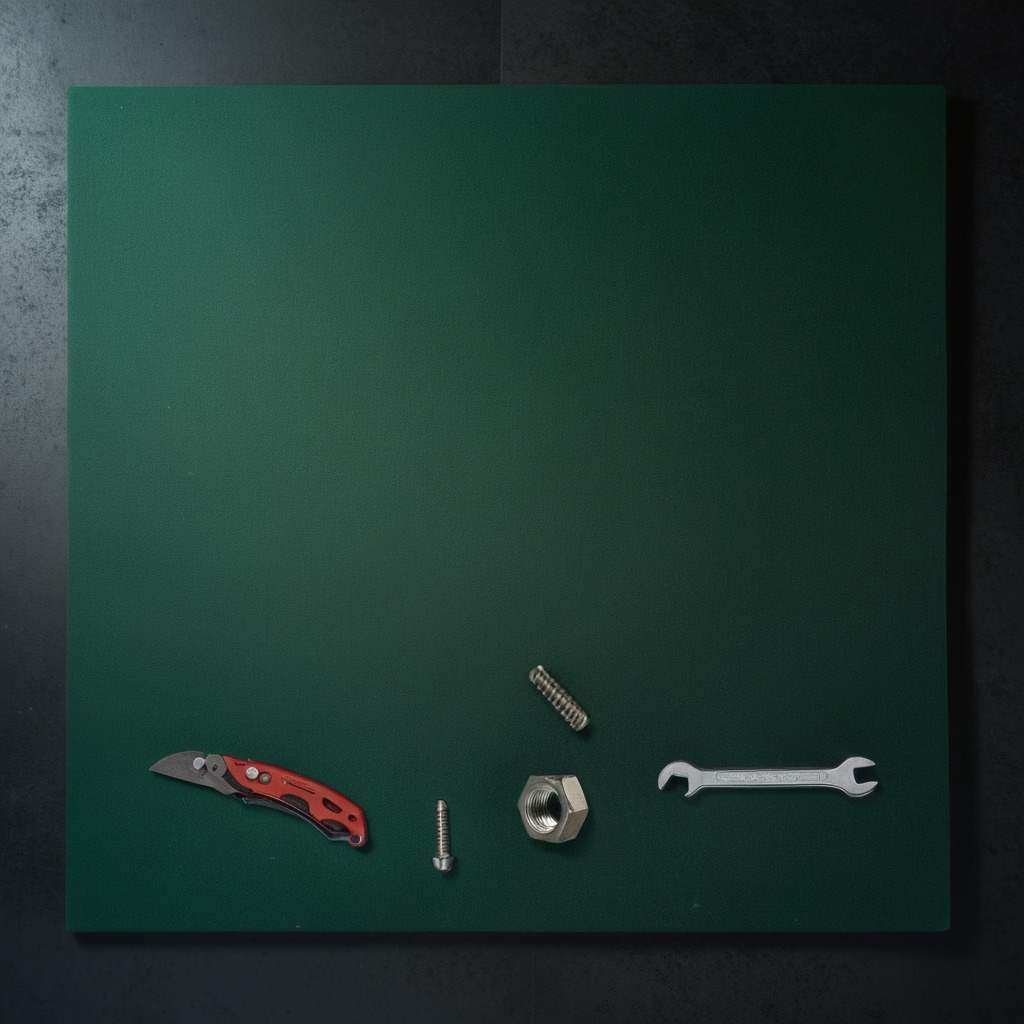
A utility knife, a metal machine screw, a coiled metal spring, a metal nut, and a wrench are lying on the clean granite tabletop covered with a green rubber mat inside a workshop at night dim ambient light soft shadows worn but beneath the mat